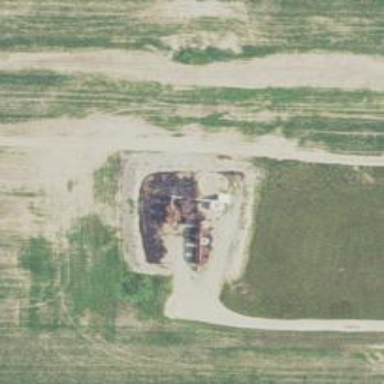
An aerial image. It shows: Storage tank with man-made structure.